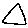
Label: triangle